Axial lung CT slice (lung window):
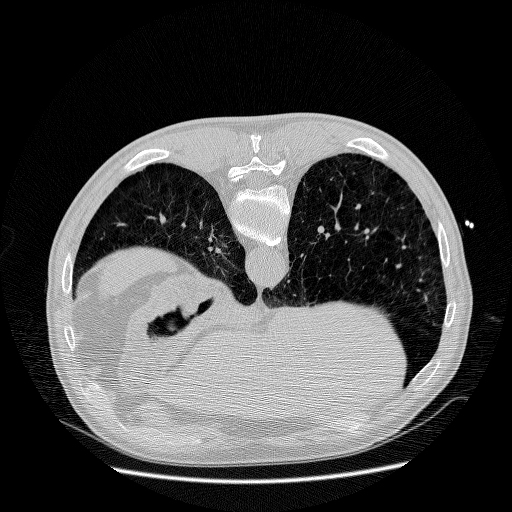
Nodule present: no